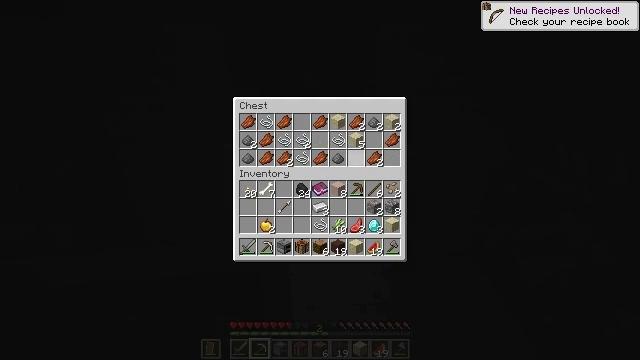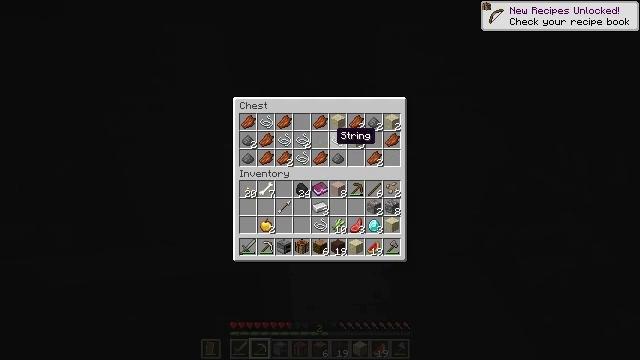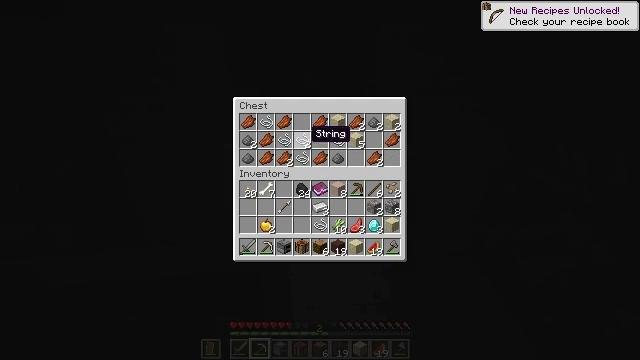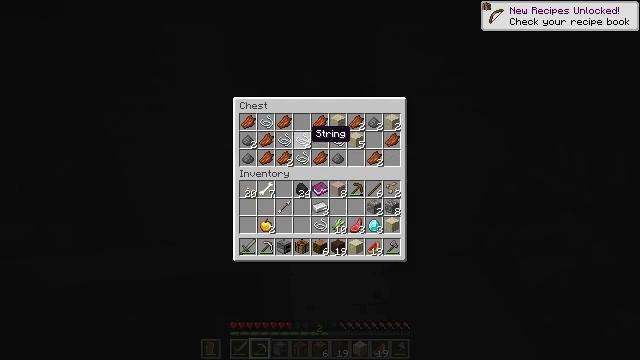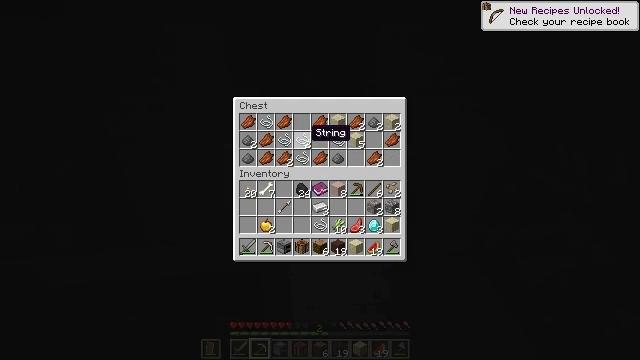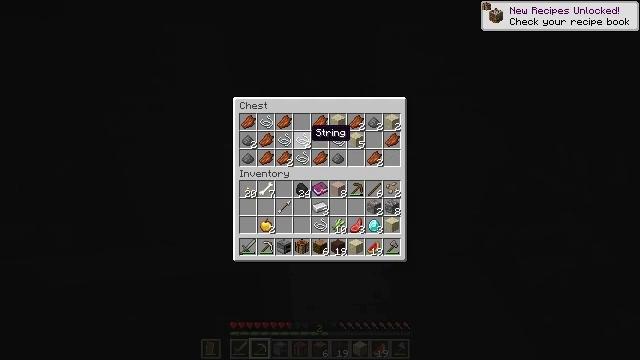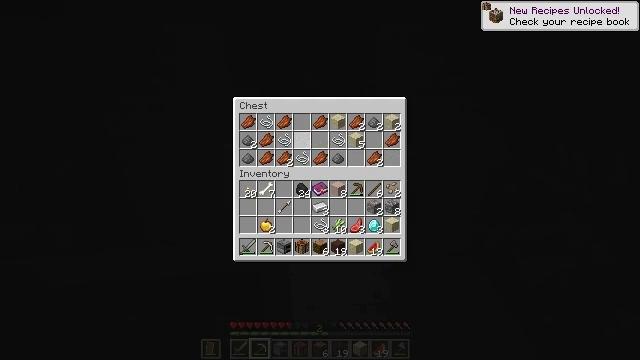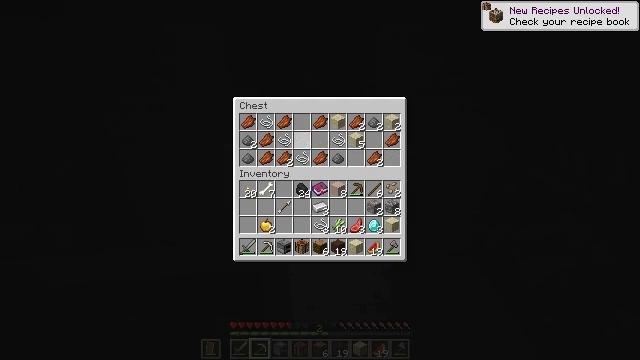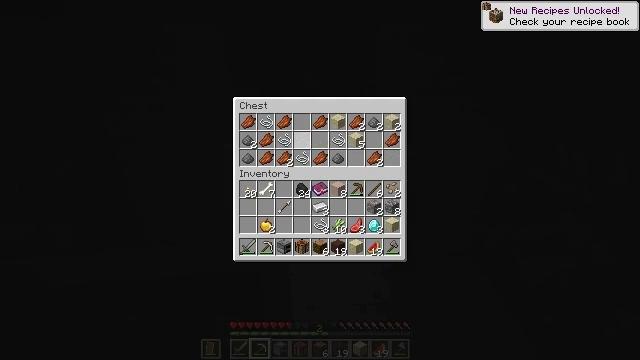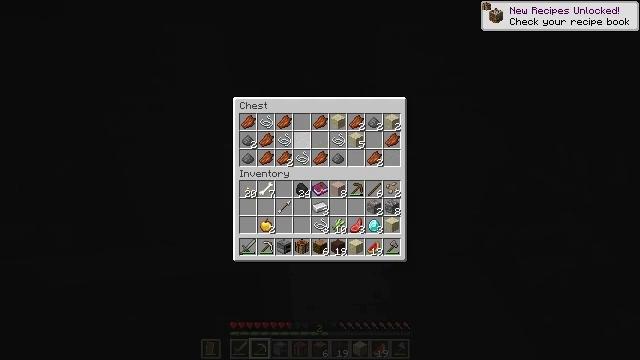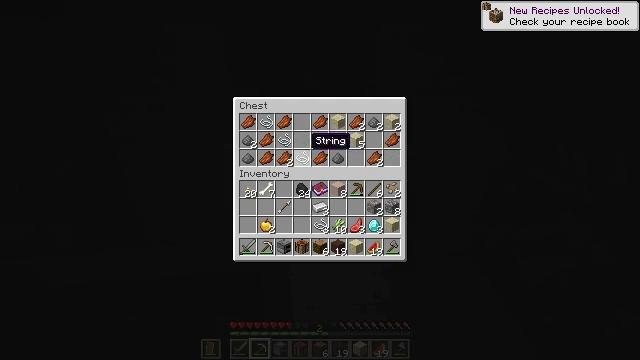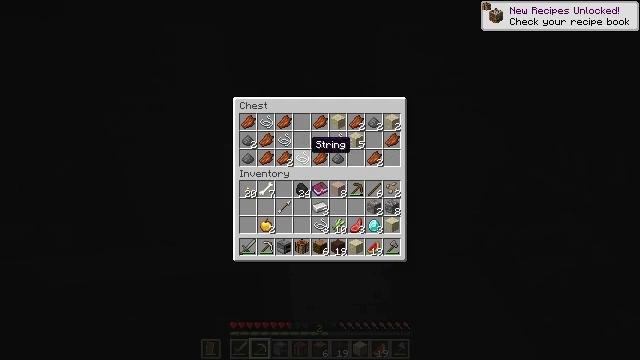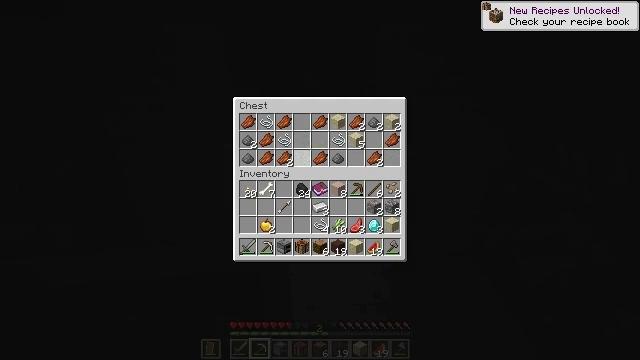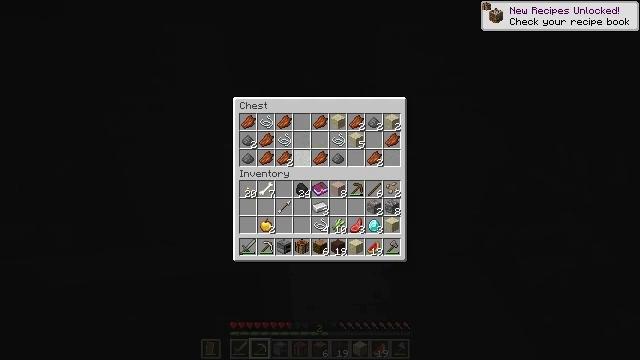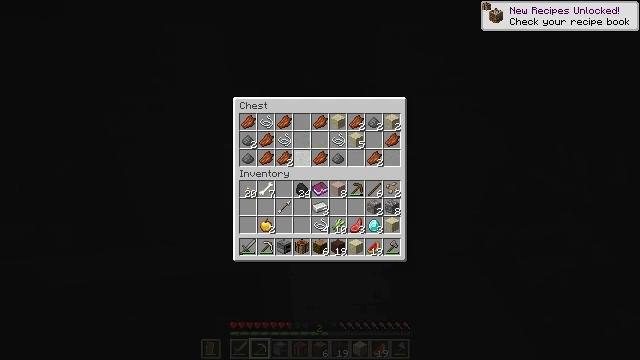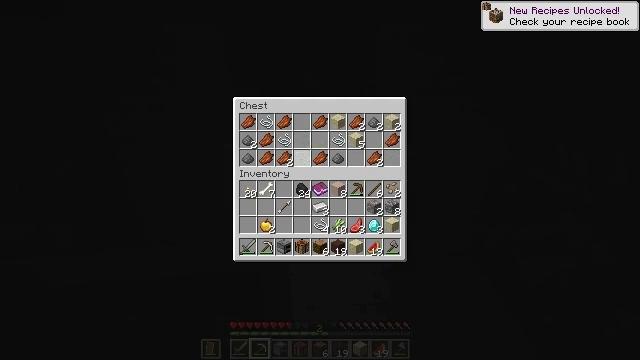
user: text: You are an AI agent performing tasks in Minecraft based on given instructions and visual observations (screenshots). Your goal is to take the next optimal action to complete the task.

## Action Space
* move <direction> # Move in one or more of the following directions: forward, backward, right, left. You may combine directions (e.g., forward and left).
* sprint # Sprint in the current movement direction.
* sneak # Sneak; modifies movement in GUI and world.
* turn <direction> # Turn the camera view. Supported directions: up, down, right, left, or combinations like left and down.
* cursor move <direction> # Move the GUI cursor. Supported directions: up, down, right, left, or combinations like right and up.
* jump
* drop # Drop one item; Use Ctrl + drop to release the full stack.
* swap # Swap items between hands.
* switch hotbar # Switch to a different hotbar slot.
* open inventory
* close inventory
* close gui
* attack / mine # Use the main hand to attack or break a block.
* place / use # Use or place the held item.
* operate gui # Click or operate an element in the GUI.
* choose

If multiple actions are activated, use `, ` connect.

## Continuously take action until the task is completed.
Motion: motion action
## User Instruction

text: Recycle the cut sandstone for building.
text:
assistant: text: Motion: sneak, cursor move left
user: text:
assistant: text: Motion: sneak, cursor move left
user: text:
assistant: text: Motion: sneak
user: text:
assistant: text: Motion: sneak
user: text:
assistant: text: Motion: sneak
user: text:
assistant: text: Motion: sneak, operate gui
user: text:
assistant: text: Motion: sneak, operate gui
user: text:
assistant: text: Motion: sneak, operate gui
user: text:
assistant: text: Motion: sneak
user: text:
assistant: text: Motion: sneak
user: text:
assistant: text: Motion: sneak
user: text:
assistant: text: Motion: sneak, operate gui
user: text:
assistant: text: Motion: sneak, operate gui
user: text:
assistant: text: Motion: sneak
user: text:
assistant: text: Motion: sneak
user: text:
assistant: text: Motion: sneak
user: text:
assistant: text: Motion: sneak
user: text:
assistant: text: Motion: sneak
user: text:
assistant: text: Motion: sneak
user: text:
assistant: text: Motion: sneak, operate gui
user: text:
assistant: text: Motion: sneak, operate gui
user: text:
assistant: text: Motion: sneak
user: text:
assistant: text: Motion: sneak
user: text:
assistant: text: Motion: sneak
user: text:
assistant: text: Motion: sneak, operate gui
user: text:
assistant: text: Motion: sneak, operate gui
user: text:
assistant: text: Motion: sneak, operate gui
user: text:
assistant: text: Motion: sneak, cursor move left and up
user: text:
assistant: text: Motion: sneak
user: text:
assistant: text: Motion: sneak